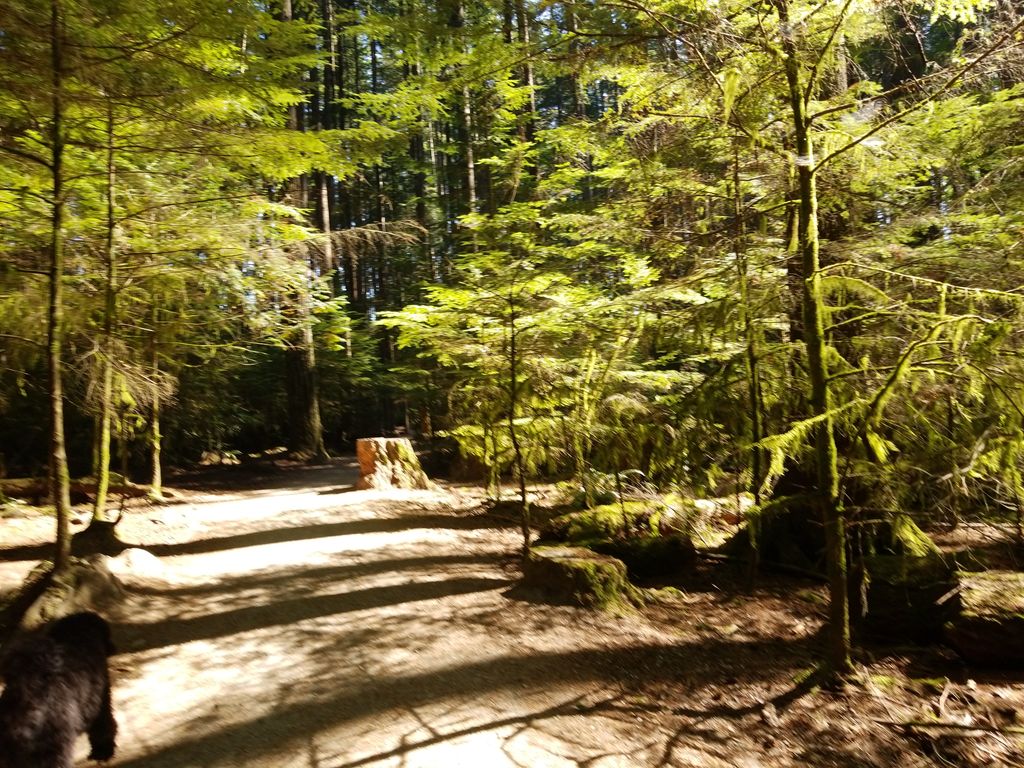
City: vancouver